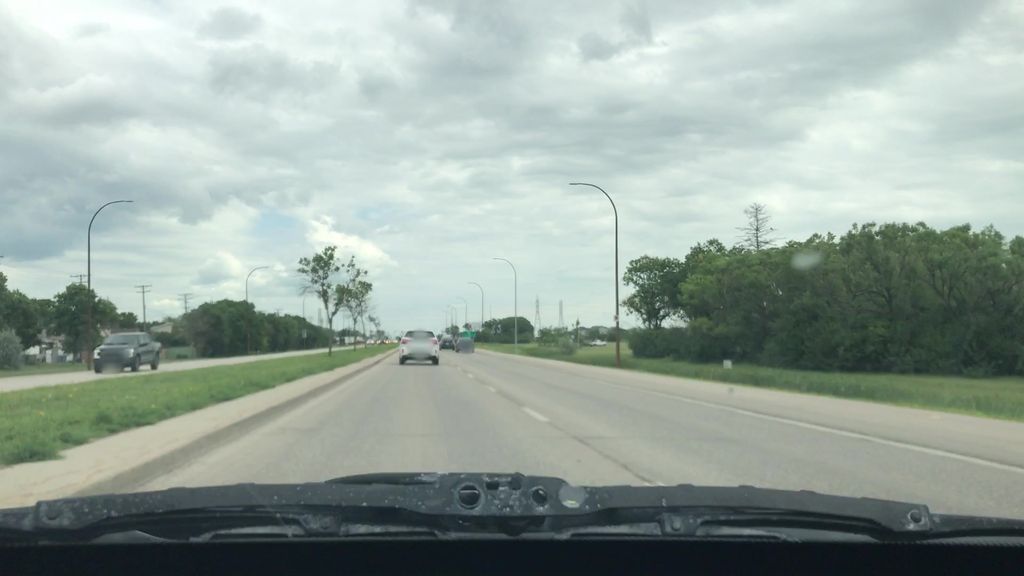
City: winnipeg